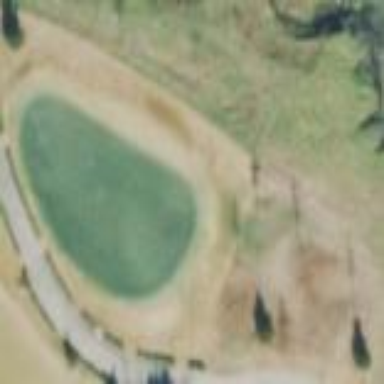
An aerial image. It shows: Golf rough area.